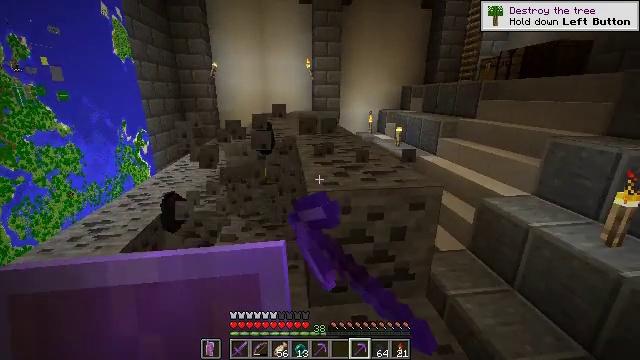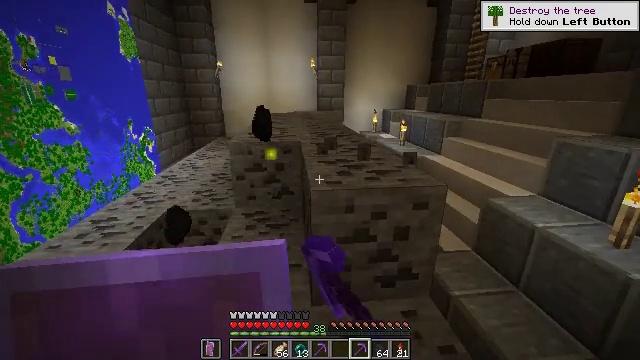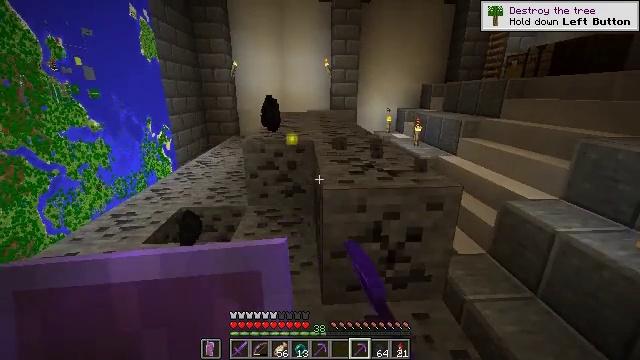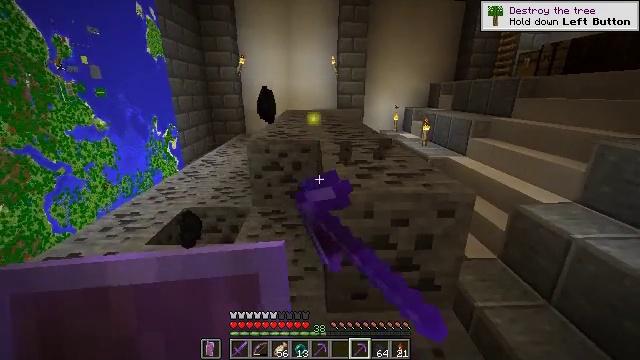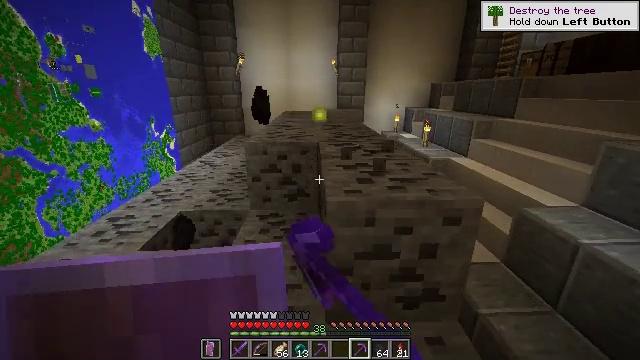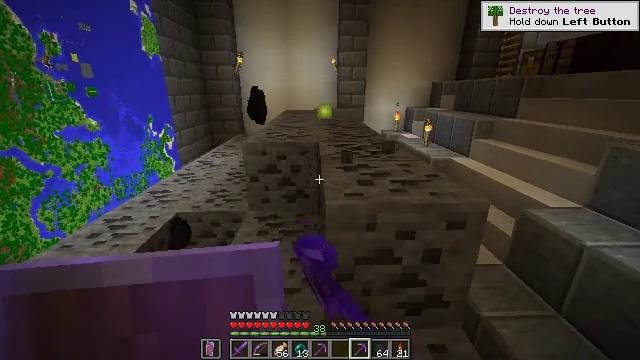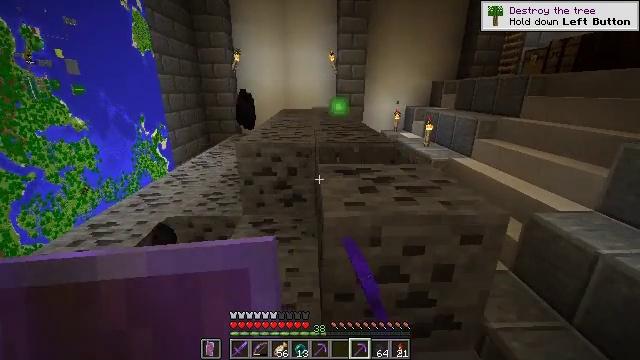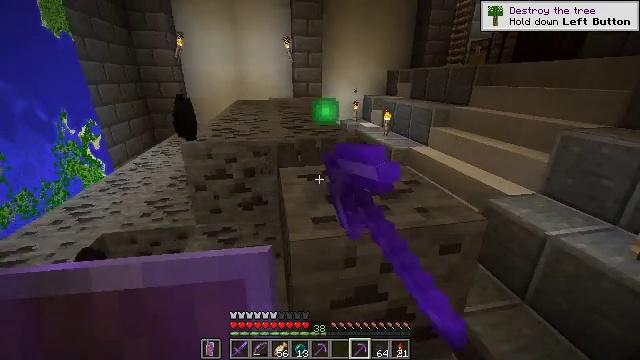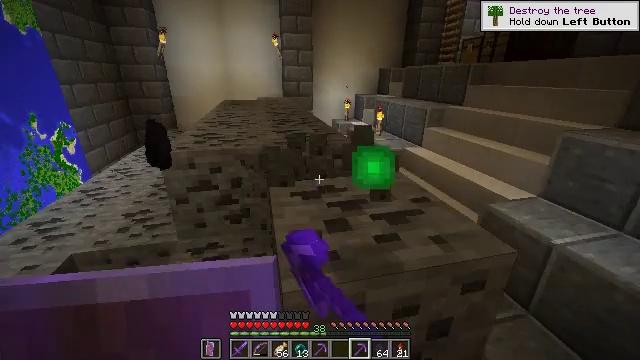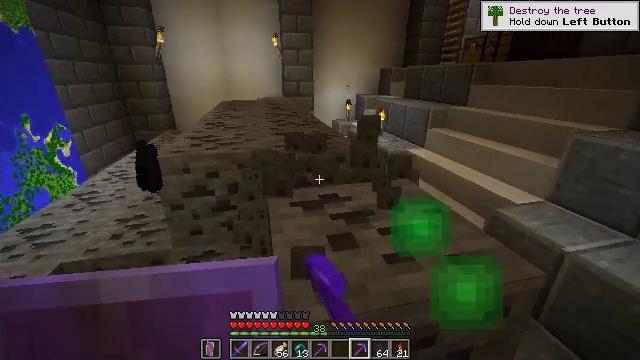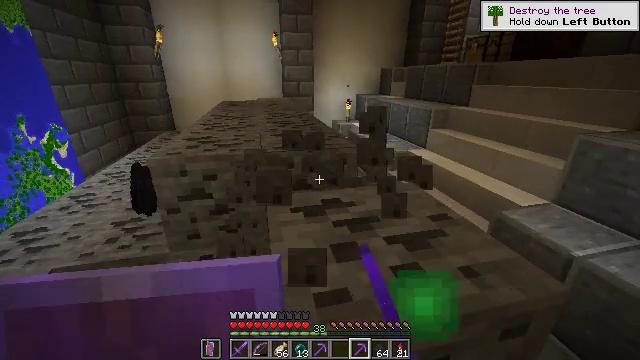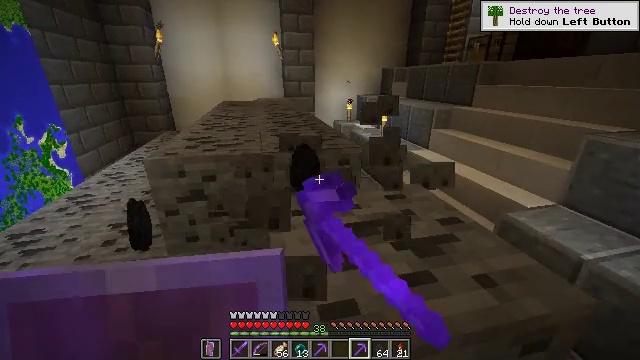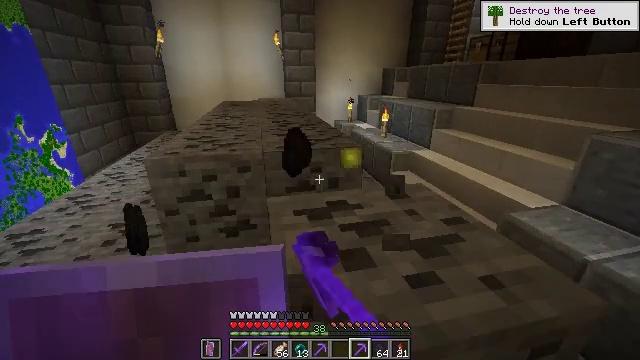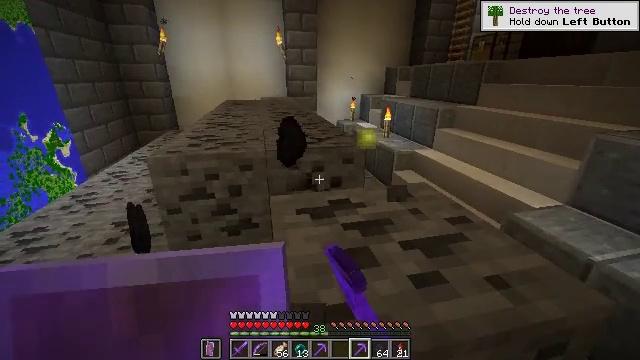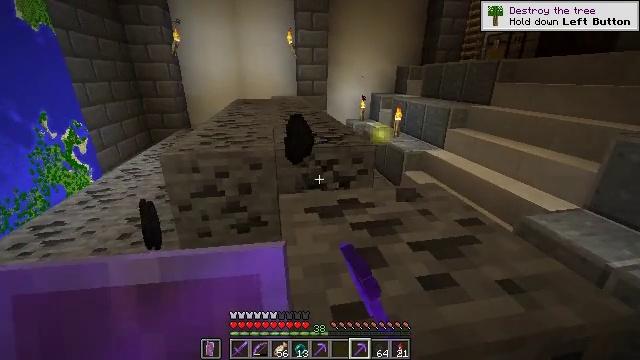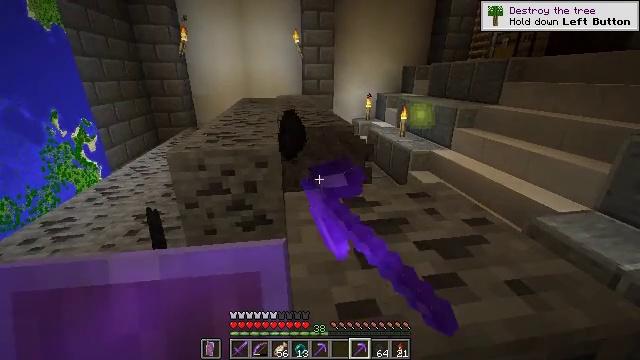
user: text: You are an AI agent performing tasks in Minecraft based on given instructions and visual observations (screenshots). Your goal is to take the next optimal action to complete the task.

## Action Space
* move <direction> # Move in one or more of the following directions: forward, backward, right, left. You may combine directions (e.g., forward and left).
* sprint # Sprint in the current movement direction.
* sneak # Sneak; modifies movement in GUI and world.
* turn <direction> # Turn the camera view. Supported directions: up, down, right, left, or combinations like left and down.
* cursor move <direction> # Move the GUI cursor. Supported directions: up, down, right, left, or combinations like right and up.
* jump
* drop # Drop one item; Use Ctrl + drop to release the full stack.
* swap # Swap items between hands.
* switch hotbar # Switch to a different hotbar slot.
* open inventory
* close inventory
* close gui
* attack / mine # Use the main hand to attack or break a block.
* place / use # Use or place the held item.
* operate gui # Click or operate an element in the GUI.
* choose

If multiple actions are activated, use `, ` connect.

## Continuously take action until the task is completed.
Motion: motion action
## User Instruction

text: Gather coal ore with a pickaxe.
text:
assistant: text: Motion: attack / mine
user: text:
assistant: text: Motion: turn left, attack / mine
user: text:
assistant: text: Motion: move forward, turn left, attack / mine
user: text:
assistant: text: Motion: move forward, attack / mine
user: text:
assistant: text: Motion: move forward, attack / mine
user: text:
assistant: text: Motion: move forward, attack / mine
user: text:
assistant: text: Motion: move forward, turn right and down, attack / mine
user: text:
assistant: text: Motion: move forward, turn right, attack / mine
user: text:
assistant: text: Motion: attack / mine
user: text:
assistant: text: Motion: attack / mine
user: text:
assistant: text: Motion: attack / mine
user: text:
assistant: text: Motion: attack / mine
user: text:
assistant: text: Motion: attack / mine
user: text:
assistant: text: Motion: turn left, attack / mine
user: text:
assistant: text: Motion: turn left, attack / mine
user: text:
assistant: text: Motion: attack / mine
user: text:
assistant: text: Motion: attack / mine
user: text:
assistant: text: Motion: turn right and down, attack / mine
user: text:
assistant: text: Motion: attack / mine
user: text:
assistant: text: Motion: attack / mine
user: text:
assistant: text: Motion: attack / mine
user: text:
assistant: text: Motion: attack / mine
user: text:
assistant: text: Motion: attack / mine
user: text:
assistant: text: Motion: attack / mine
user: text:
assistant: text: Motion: attack / mine
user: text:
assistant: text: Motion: attack / mine
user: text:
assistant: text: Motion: attack / mine
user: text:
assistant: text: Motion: attack / mine
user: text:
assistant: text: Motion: attack / mine
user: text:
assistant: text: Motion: attack / mine